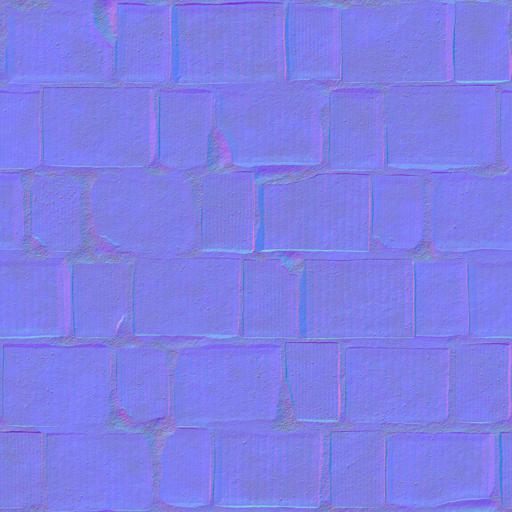
beige brick bricks mortar sloppy stone wall